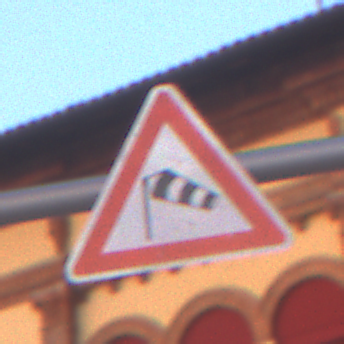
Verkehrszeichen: SeitenwindVonLinks
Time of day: SunriseSunset
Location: Outdoor (Urban)
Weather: Clear
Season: NotSpecified
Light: Natural